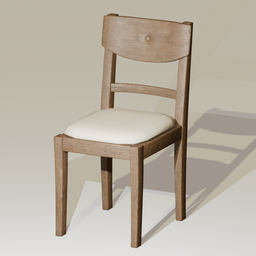
Label: furniture